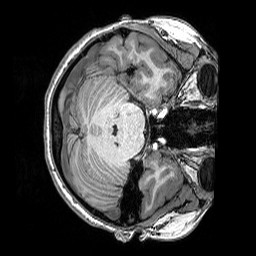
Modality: T1w
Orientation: axial
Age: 24
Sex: female
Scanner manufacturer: siemens
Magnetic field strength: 3 T
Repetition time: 2.5 s
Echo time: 0.00343 s